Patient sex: M
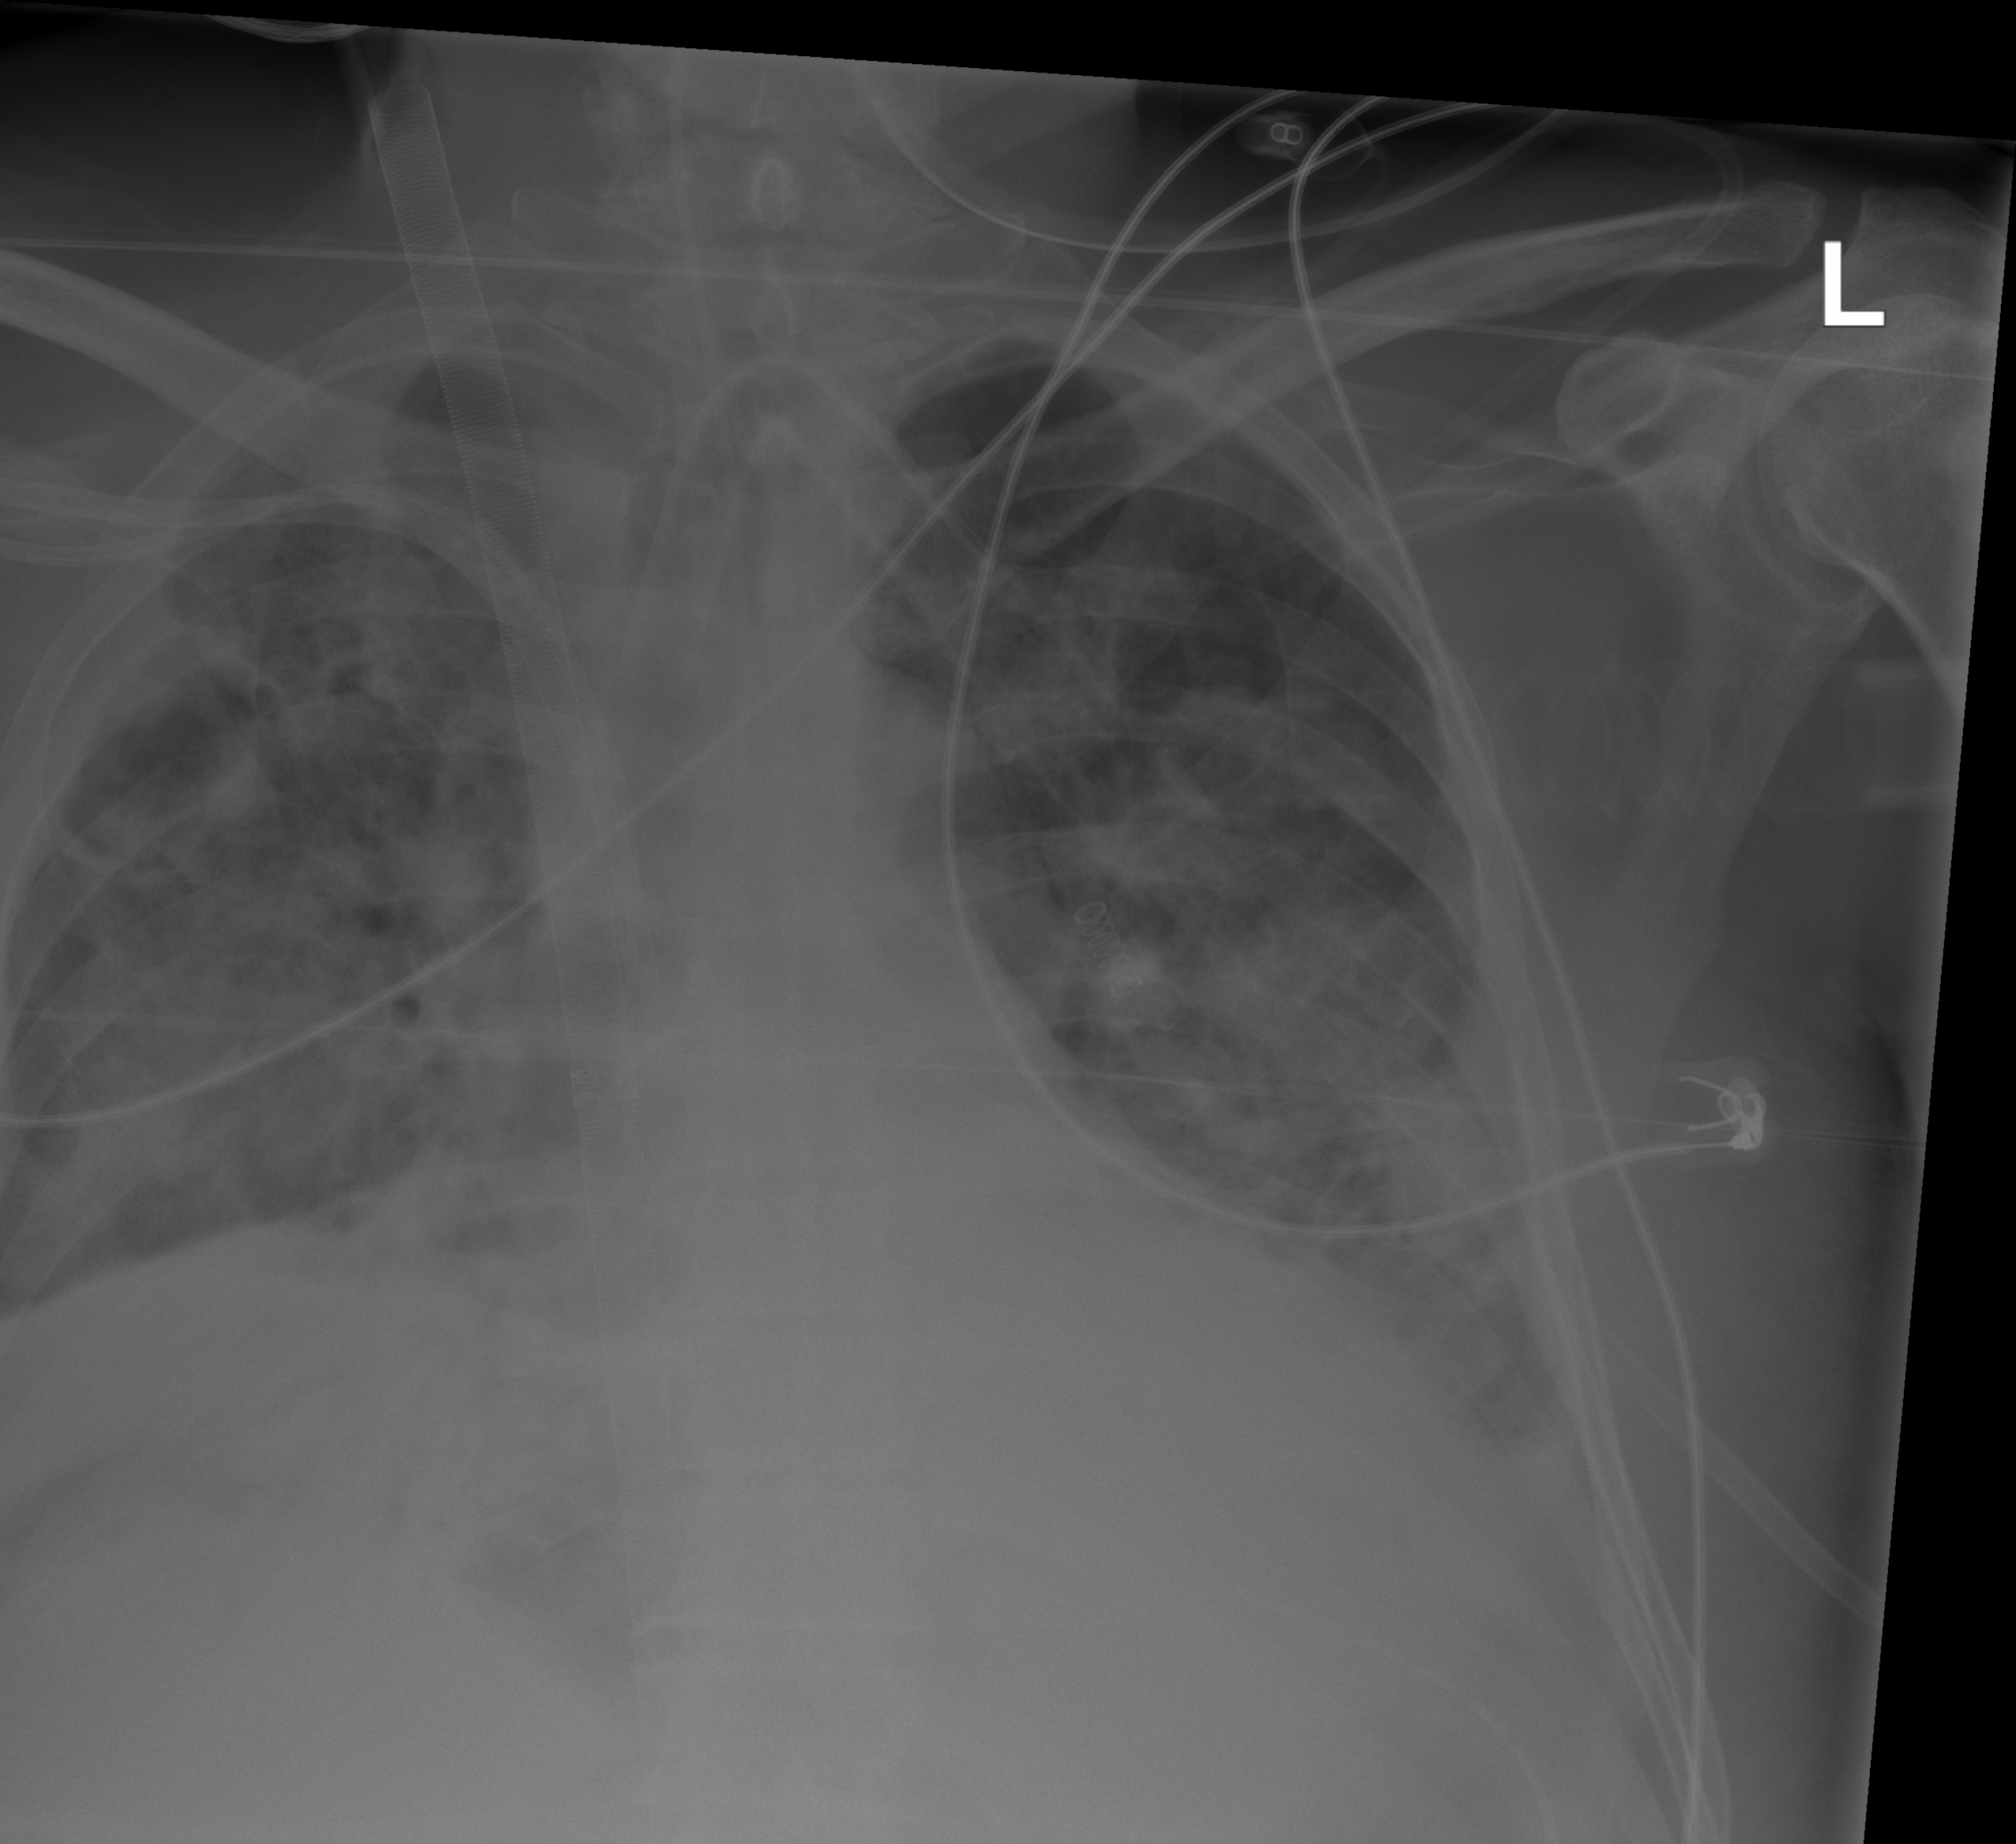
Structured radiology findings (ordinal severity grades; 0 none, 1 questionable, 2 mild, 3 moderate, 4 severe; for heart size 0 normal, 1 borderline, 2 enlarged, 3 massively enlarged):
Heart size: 2
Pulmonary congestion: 2
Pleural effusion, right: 2
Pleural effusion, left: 2
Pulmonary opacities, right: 3
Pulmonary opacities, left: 3
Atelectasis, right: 3
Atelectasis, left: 2